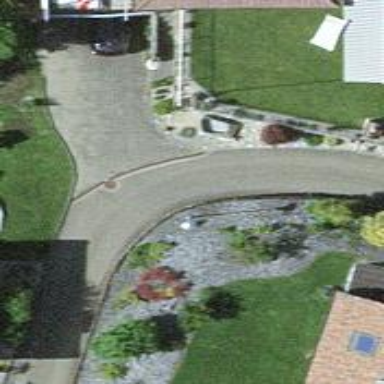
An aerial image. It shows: Paved residential road.